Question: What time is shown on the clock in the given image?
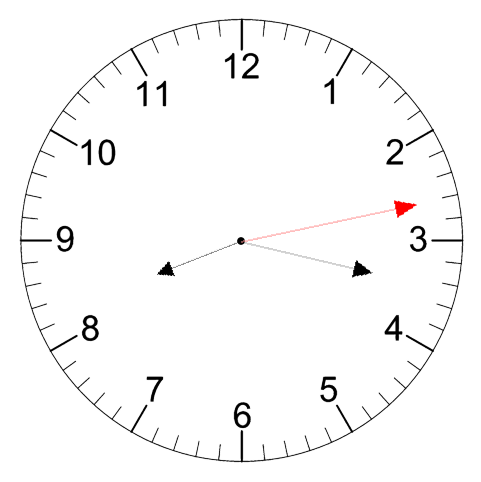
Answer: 08:17:13